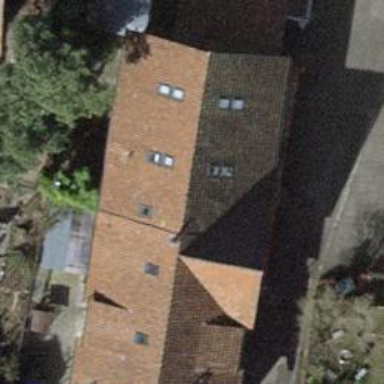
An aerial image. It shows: Gabled building with roof made of rosy brown roof tiles. The roof is oriented along and has unique aesthetic.